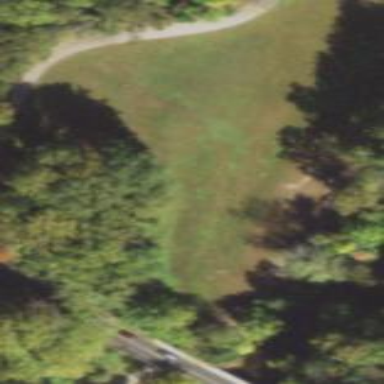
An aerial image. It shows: Area covered with grass.